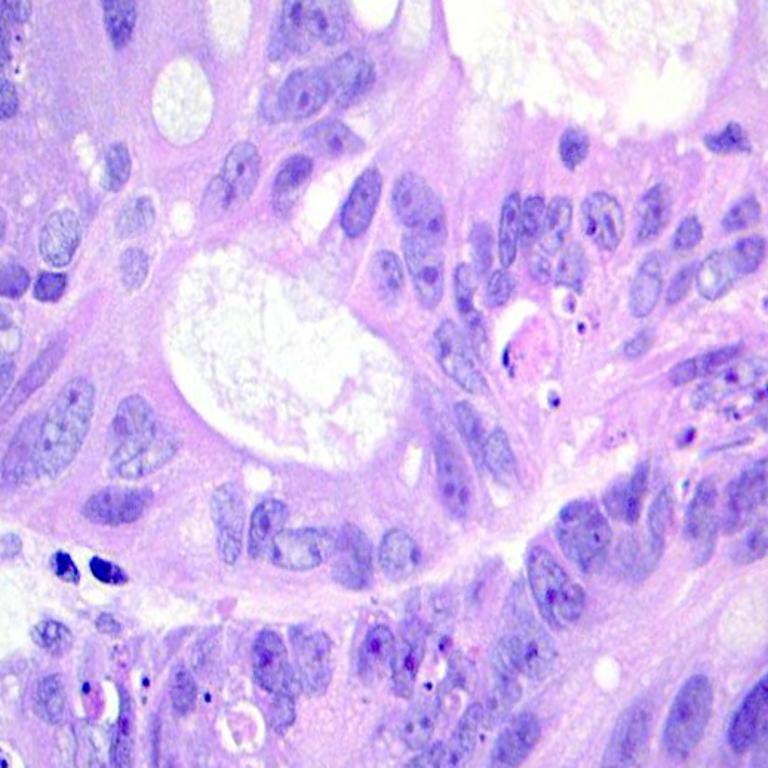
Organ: colon
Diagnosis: adenocarcinomas